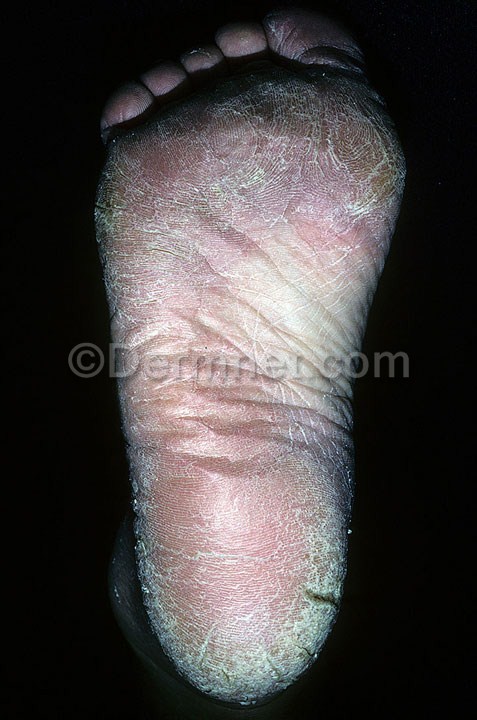
Disease: Eczema Photos